Question: I have two lines that have space between them. Like the one below....
'''
<h2> Something Something <h2>
<h4> Something here too </h4>
'''
I want it to look like this:
'''
<h2> Something Something <h2>
<h4> Something here too </h4>
'''
The space is shown in the browser. I used the tags just to make it clear.

How to reduce the space within the orange rectangle ?
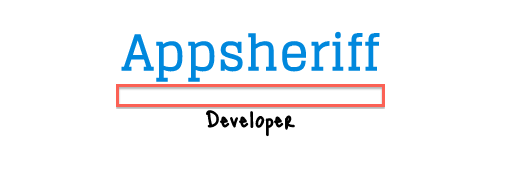
Answer: First, ensure that 'padding' and 'margin' on your header elements is 0.
After that, you can adjust their 'line-height' values to get the amount of space you like. Example: <URL>
Another option for you! You can apply a negative 'margin-top' on header elements which follow other header elements, like so:
'''
h2 + h4 { margin-top: -20px; }
'''
See the jsbin for updated example.